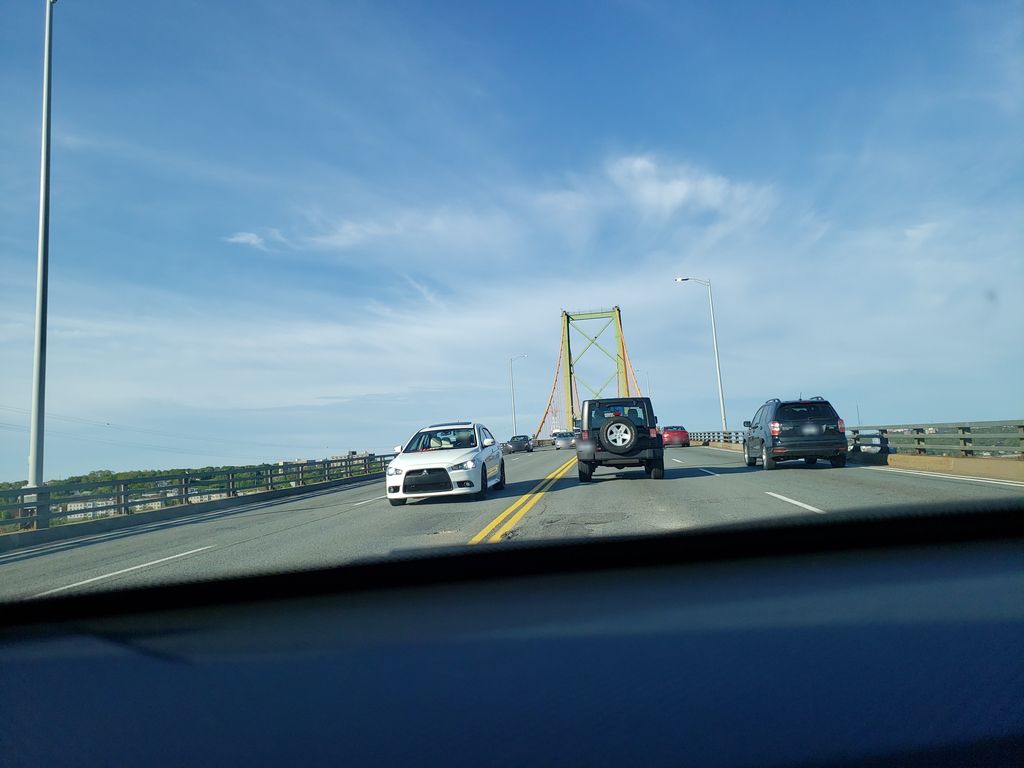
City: halifax